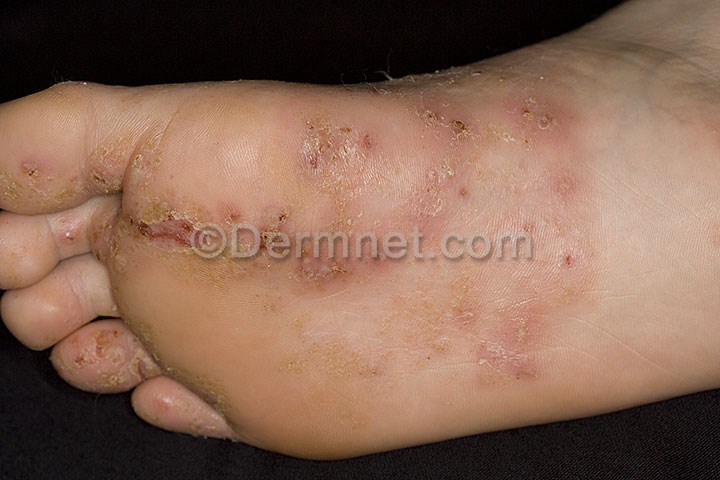
Disease: Eczema Photos